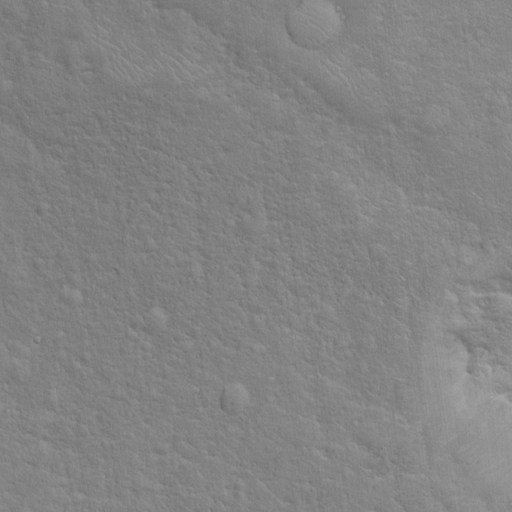
Classes present: Background, Cone